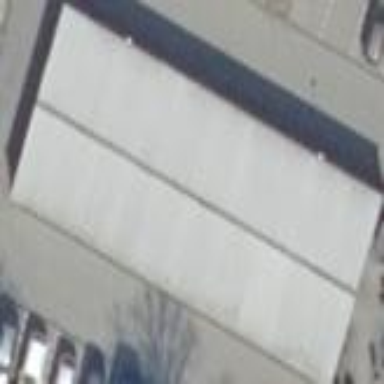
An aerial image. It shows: Group of garages.